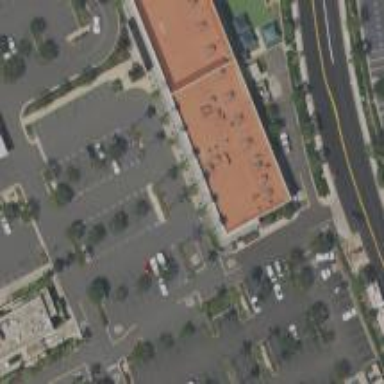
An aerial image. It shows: Parking space.